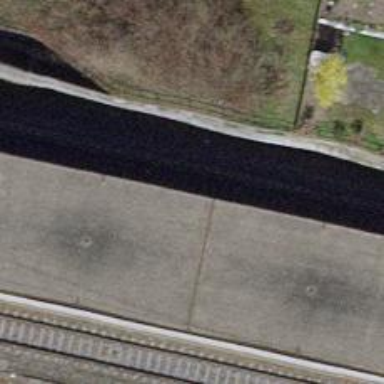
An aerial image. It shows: Stop position for public transport on the railway.